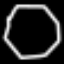
Label: octagon